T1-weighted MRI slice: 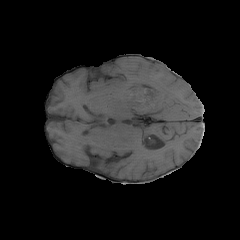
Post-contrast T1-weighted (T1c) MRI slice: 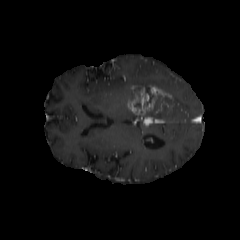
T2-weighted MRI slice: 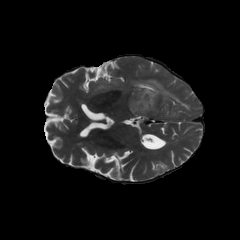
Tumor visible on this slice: yes